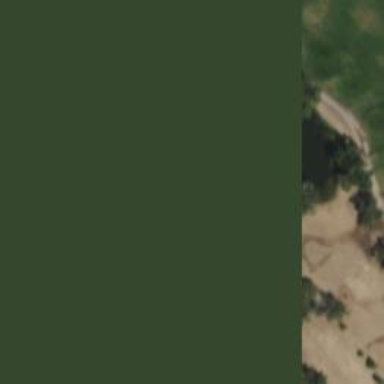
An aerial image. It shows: Golf cartpath that is also road path.